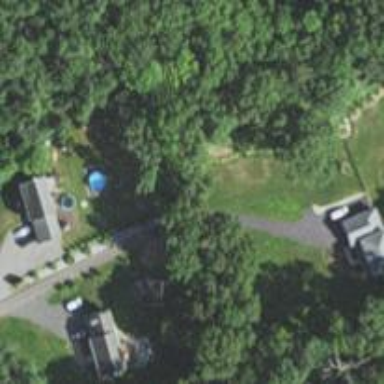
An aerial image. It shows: Residential driveway used as service road.